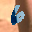
Label: 6